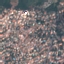
Label: Residential